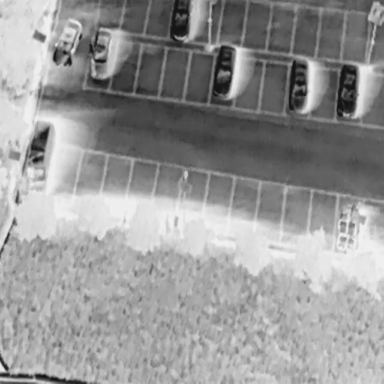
There are seven objects shown in the infrared image, including six Cars, and an OtherVehicle.